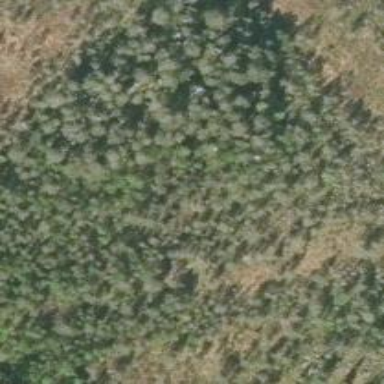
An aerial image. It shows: Needle-leaved woodland.